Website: slack
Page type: payment
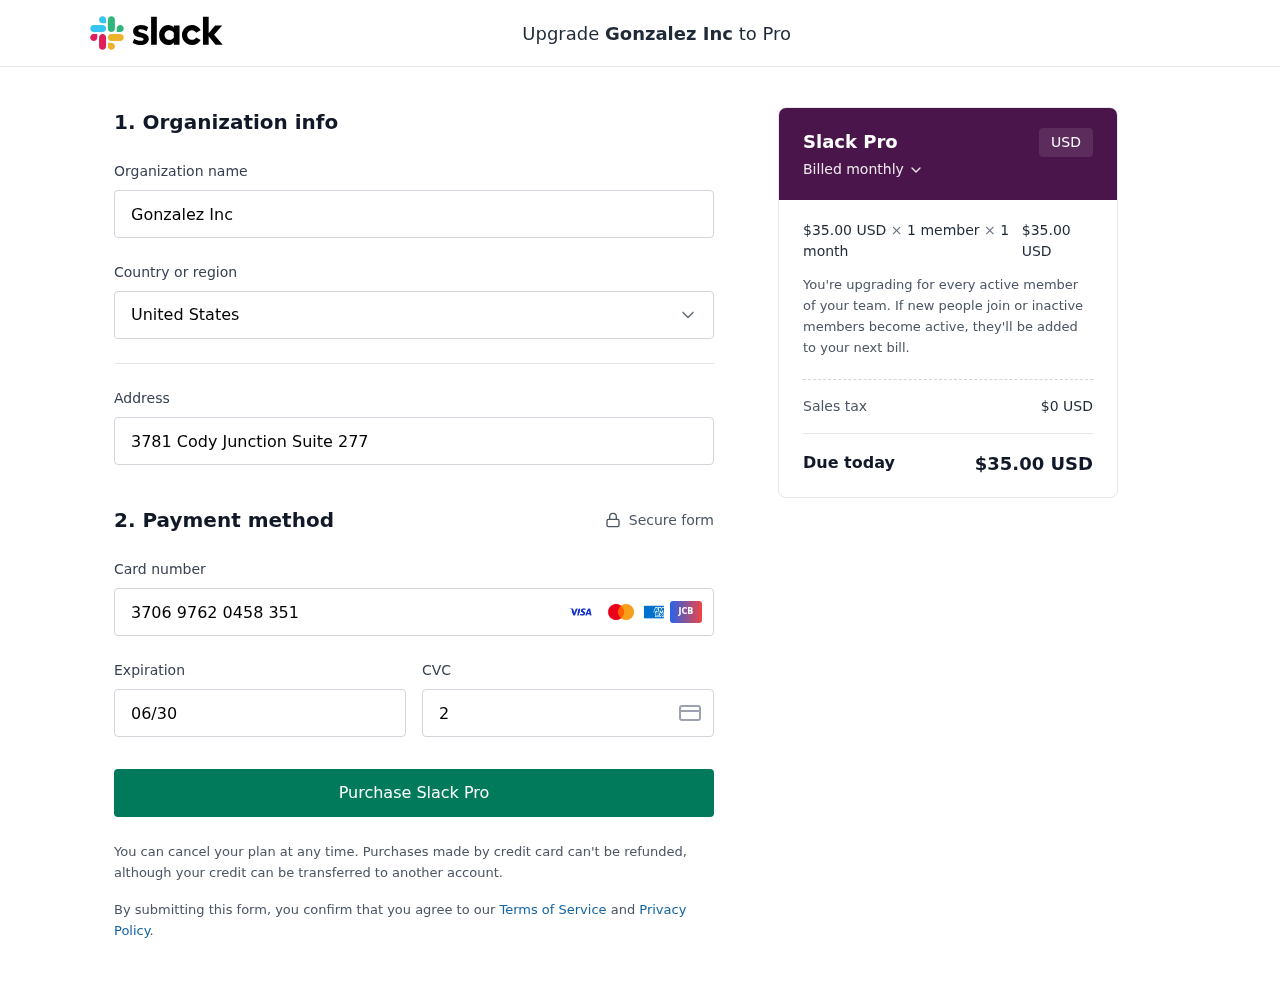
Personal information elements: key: PII_CARD_CVV
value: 2336
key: PII_CARD_EXPIRY
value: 06/30
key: PII_CARD_NUMBER
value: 3706 9762 0458 351
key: PII_COMPANY
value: Gonzalez Inc
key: PII_COUNTRY
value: United States
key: PII_STREET
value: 3781 Cody Junction Suite 277
Product elements: key: PRODUCT1_PRICE
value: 35
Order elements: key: ORDER_SUBTOTAL
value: $35.00 USD
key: ORDER_TAX
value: $0 USD
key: ORDER_TOTAL
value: $35.00 USD